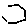
Label: hexagon